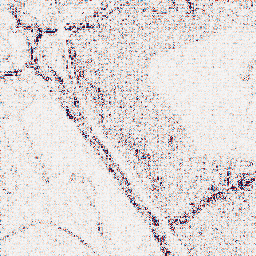
Category: wavelet
Decomposition family: wavelet_dwt
Decomposition parameters: wavelet: db4
level: 1
Upsampling method: sinc_blackman
Upsampling parameters: scale: 8
kernel_size: 16
Upsampling scale: 8